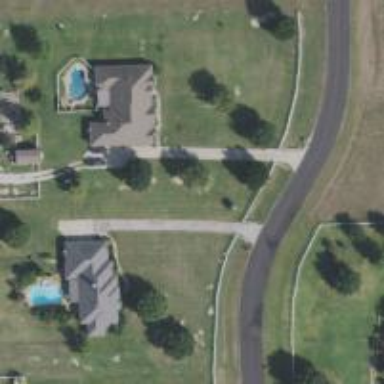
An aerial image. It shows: Driveway leading to service road.